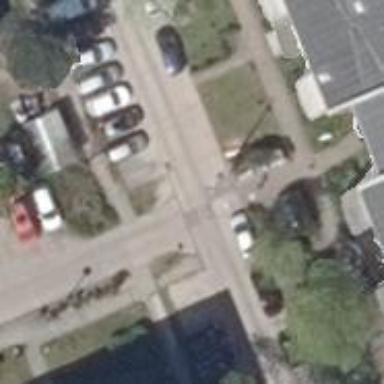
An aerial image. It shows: Residential road with concrete surface.